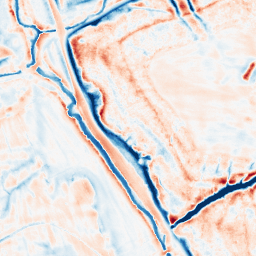
Category: edge_preserving
Decomposition family: bilateral
Decomposition parameters: d: 21
sigma_color: 100
sigma_space: 150
Upsampling method: bspline
Upsampling parameters: scale: 2
Upsampling scale: 2